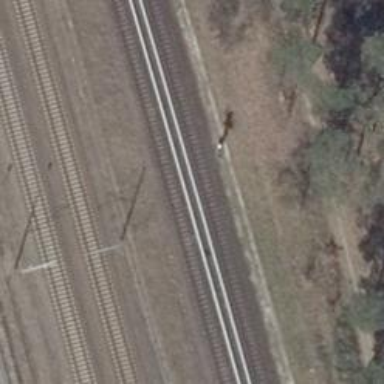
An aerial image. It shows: Railway signal.